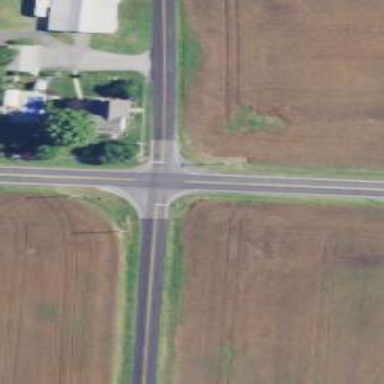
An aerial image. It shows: Stop road.